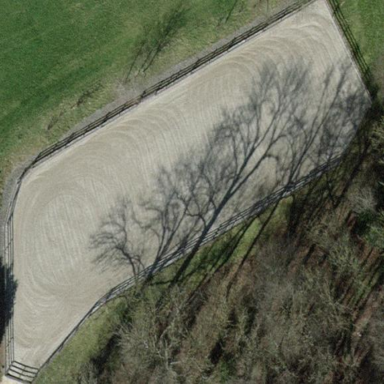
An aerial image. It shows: Equestrian sport facility.